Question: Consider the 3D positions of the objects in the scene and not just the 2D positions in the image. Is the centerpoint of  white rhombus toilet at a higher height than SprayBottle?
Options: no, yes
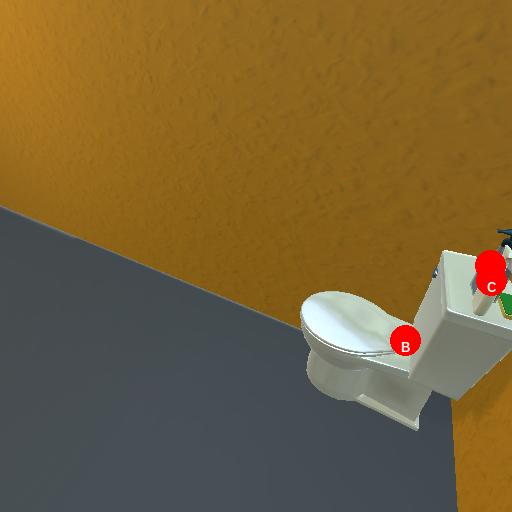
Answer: no